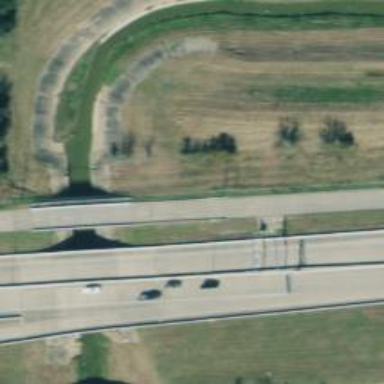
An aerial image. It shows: Secondary road with frontage road alongside.